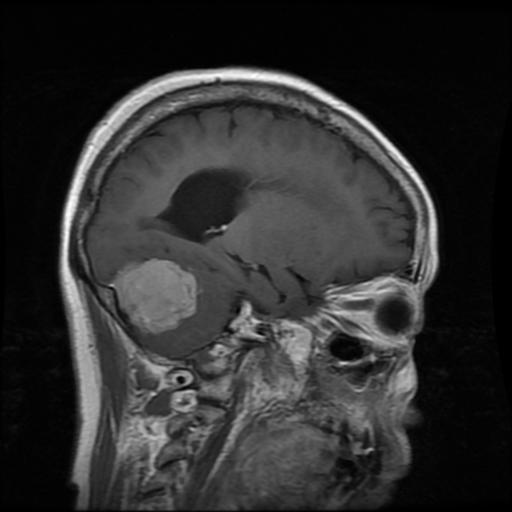
Label: meningioma